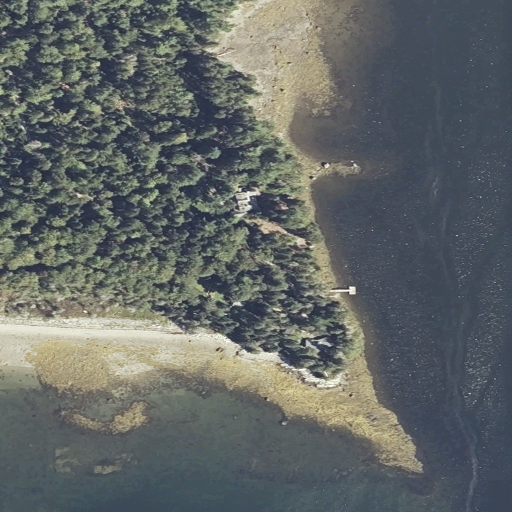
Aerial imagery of cape in Maine named Weymouth Point containing open water, evergreen forest, herbaceous wetlands, open development, and low intensity development